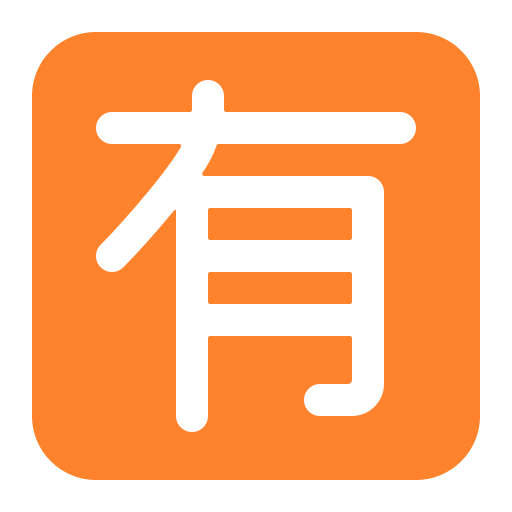
japanese not free of charge button flat